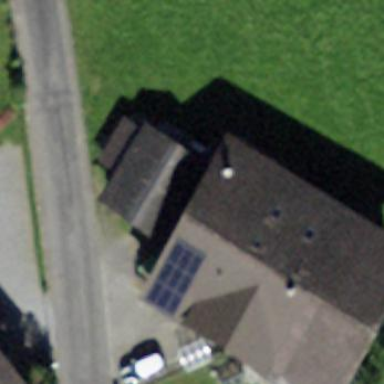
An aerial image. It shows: Garage building.